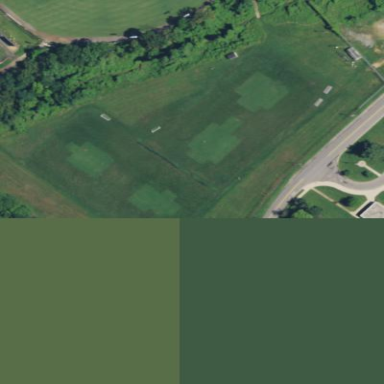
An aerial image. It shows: Multi-sport pitch for leisure land activities.